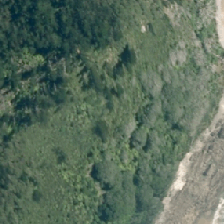
Land cover: broadleaved_indigenous_hardwood